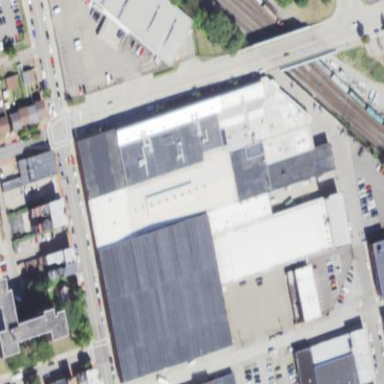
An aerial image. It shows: Commercial building.